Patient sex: M
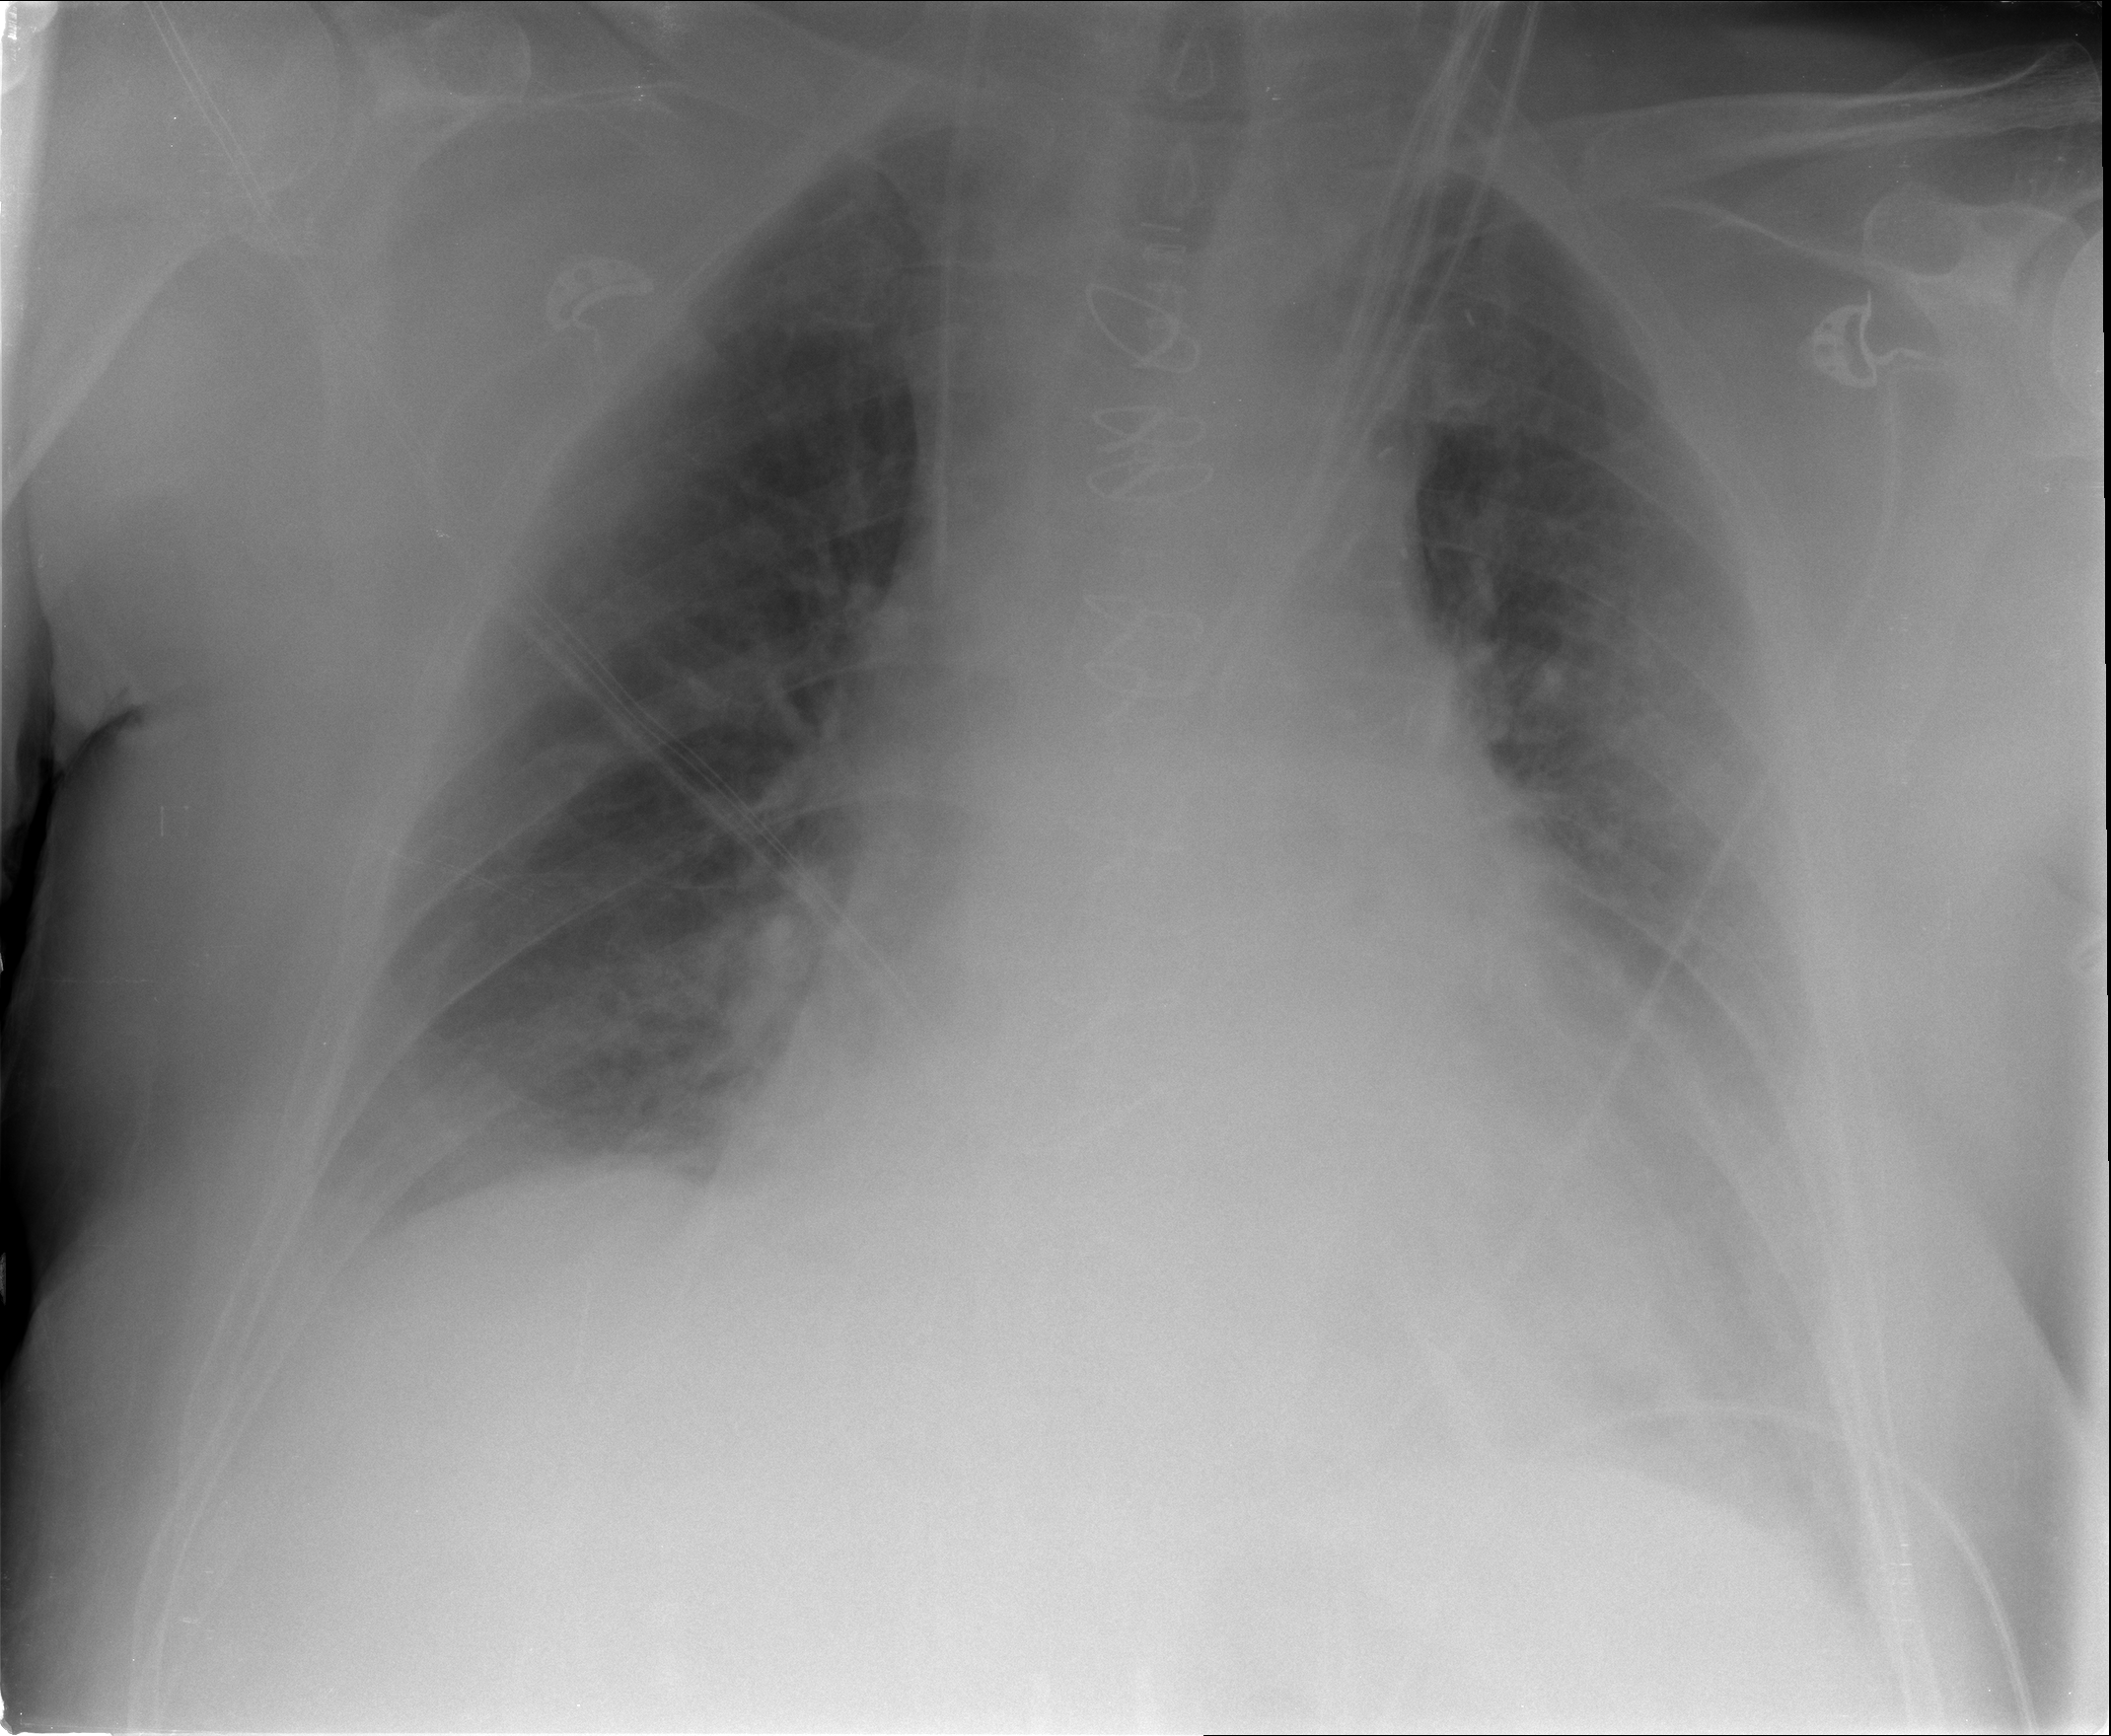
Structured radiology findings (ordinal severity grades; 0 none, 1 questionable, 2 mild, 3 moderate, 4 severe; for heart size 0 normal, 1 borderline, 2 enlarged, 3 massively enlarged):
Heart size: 2
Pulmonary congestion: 2
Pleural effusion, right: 2
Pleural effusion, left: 3
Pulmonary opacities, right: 0
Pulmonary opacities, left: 0
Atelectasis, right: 2
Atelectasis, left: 2